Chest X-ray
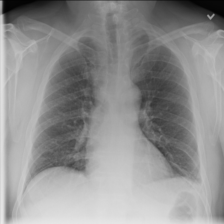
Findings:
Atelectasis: positive
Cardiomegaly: negative
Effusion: negative
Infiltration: positive
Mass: negative
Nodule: negative
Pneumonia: negative
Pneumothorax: negative
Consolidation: negative
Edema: negative
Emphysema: negative
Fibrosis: negative
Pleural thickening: negative
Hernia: negative